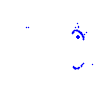
Particle: kaon